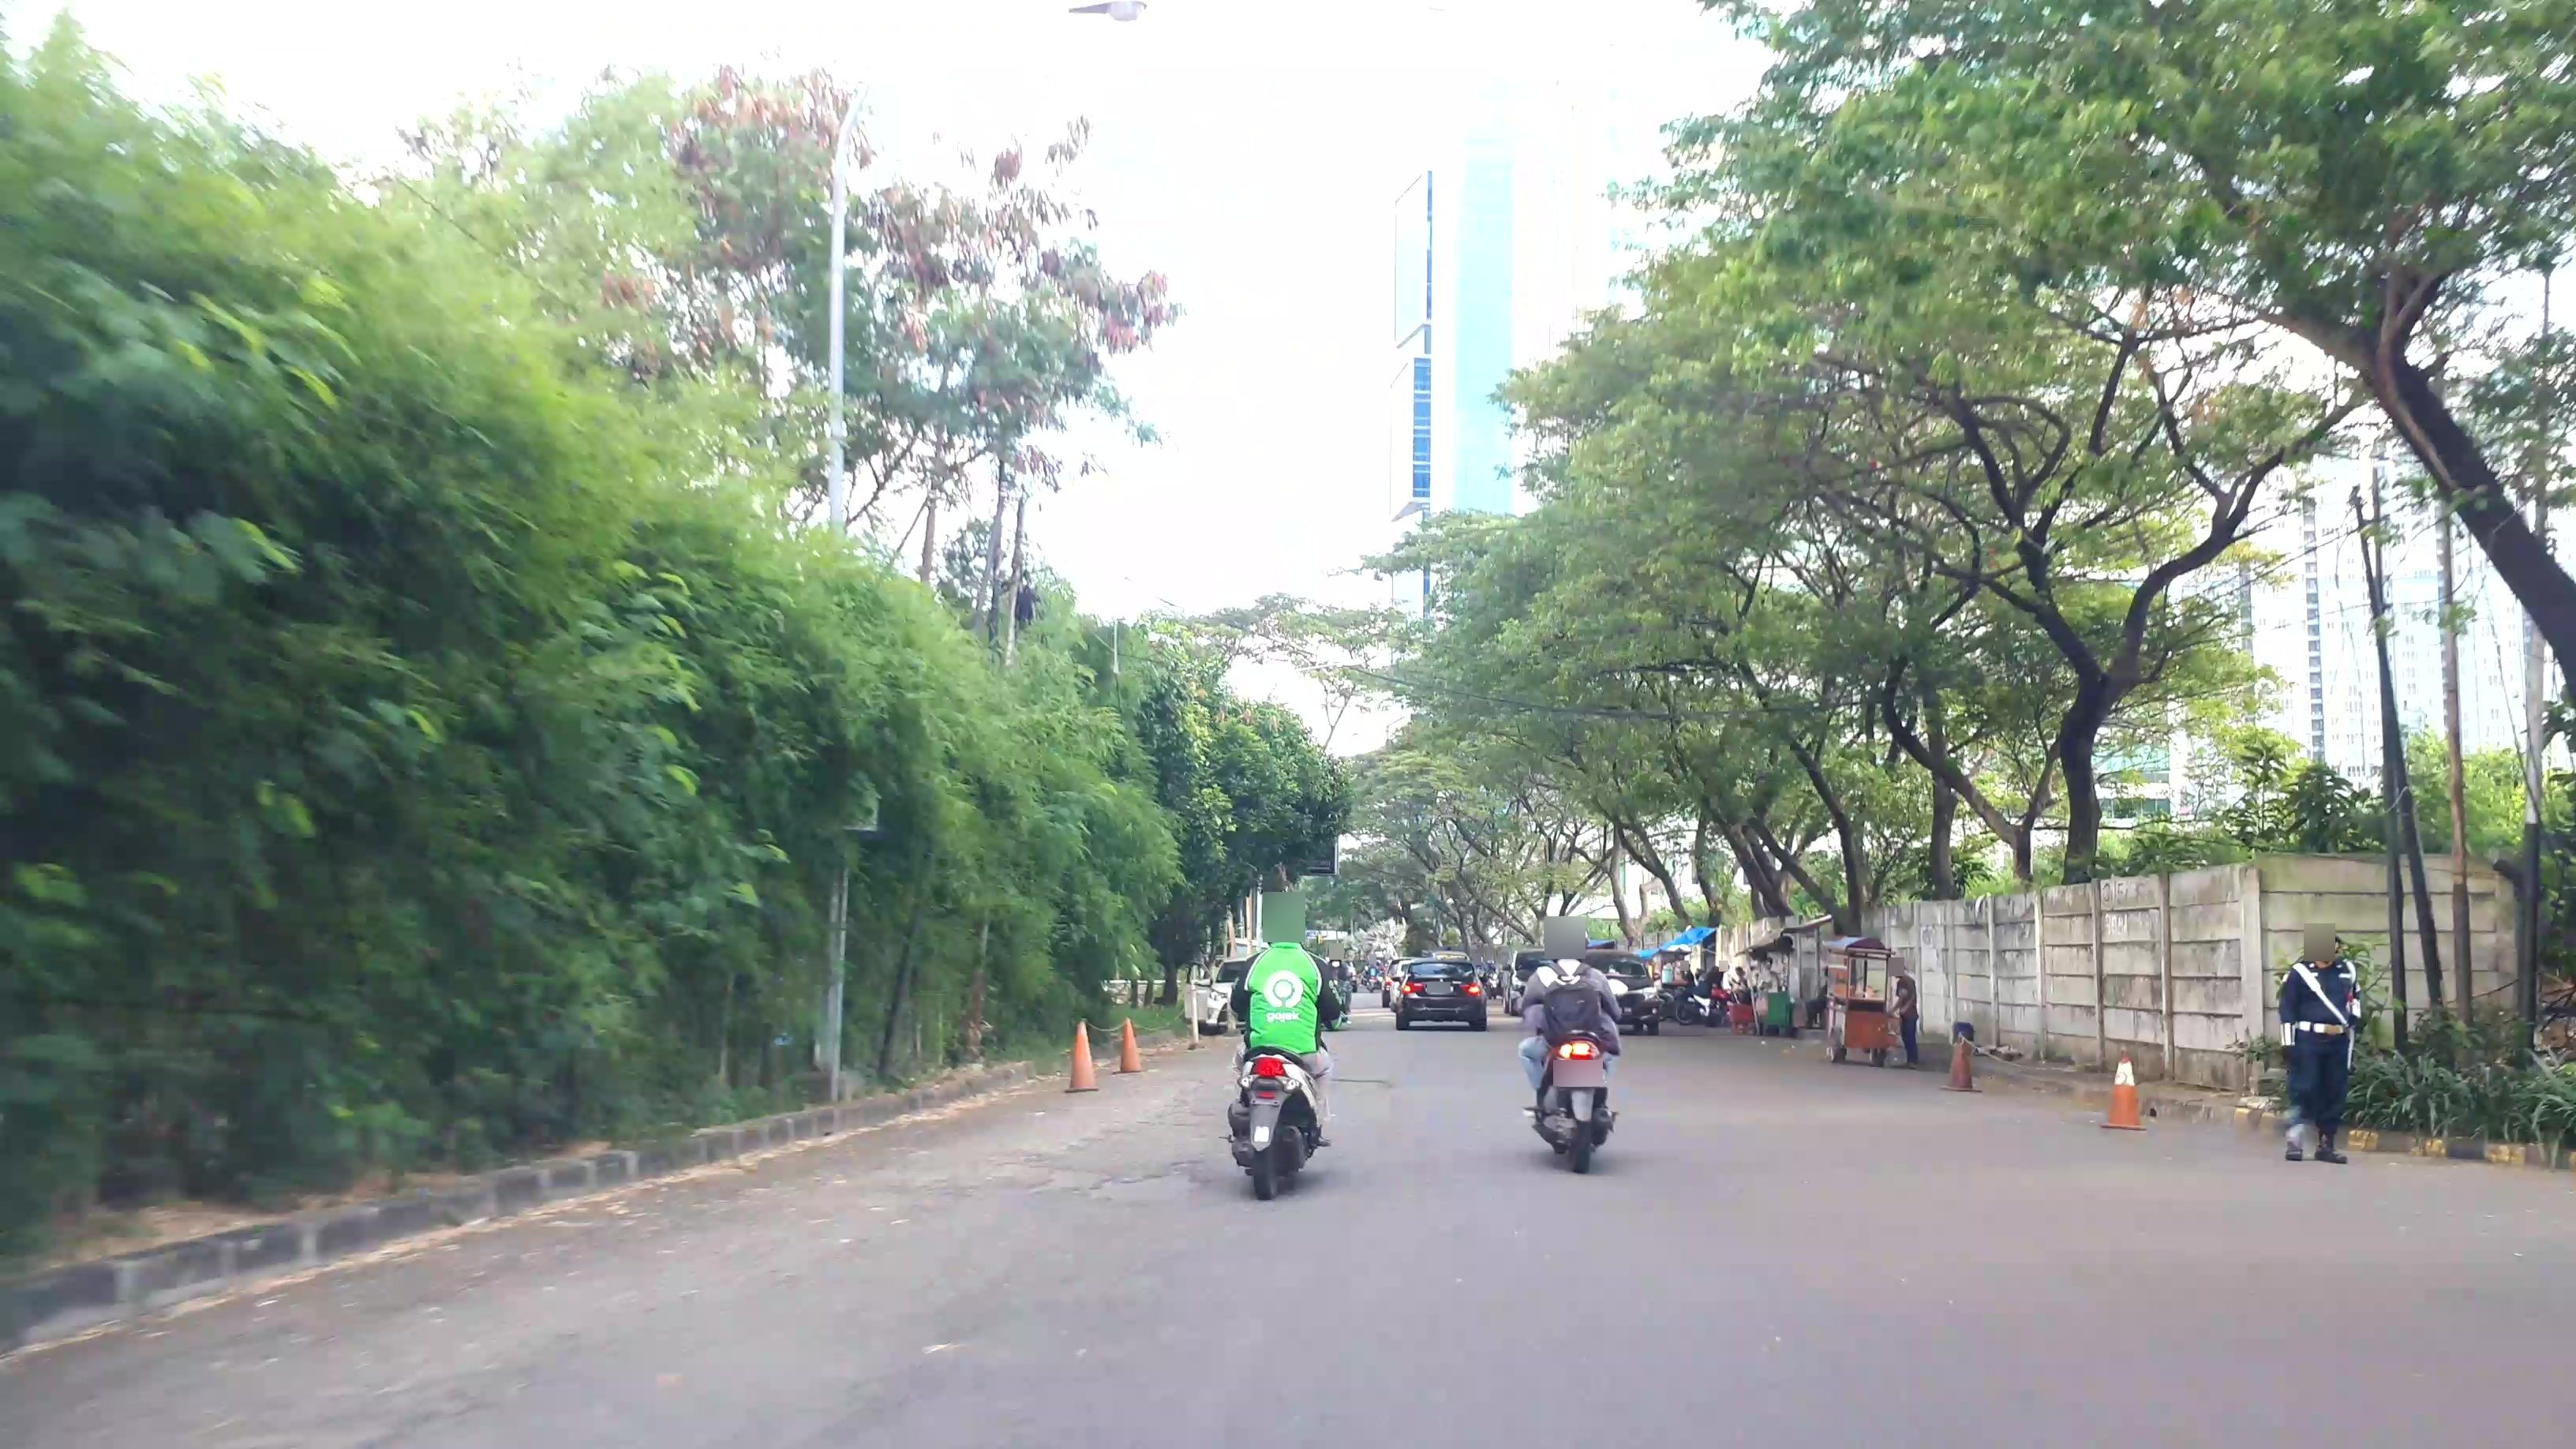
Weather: clear
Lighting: day
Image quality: slightly poor
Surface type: driving surface
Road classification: secondary
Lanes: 2
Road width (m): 10
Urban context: urban centre
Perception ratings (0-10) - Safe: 7.03, Lively: 4.78, Beautiful: 7.24, Boring: 1.41, Depressing: 2.21, Wealthy: 7.78